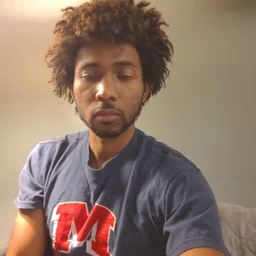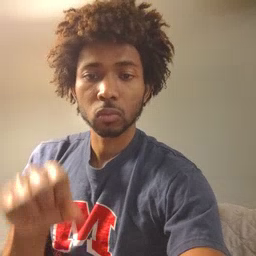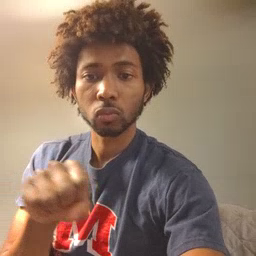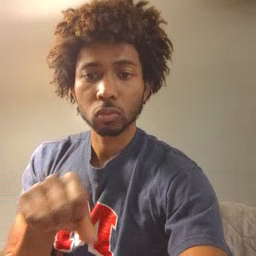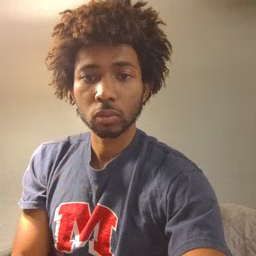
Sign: shoe